【题型】填空题　【知识点】解析几何　【难度】medium
如图，在等边三角形 $ABC$ 中，$AB=2$，点 $N$ 为 $AC$ 的中点，点 $M$ 是边 $CB$ (包括端点)上的一个动点，则 $\overrightarrow{AM} \cdot \overrightarrow{NM}$ \\
的最大值为\underline{\quad\quad\quad\quad}． \\

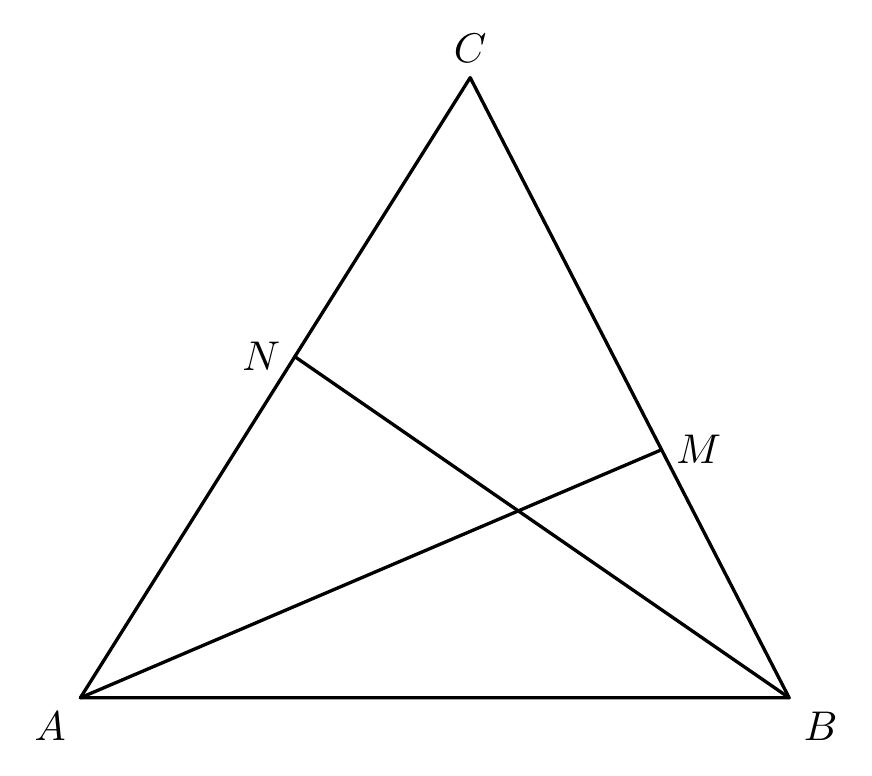
【解答】
【答案】 3 \\
\\
【解析】【分析】 \\
本题主要考查数量积的坐标运算，建立平面直角坐标系，数形结合即可解题． \\
\\
【解答】 \\
解：如图所示，以 $AB$ 的中点为原点 $O$，$AB$ 边所在的直线为 $x$ 轴， \\
$AB$ 边的垂直平分线为 $y$ 轴，建立平面直角坐标系， \\

则 $A(-1,0)$，$B(1,0)$，$C(0,\sqrt{3})$，$AC$ 中点 $N(-\dfrac{1}{2}, \dfrac{\sqrt{3}}{2})$． \\
设 $M(x,y)$，则 $\overrightarrow{AM} = (x+1, y)$，$\overrightarrow{NM} = (x+\dfrac{1}{2}, y-\dfrac{\sqrt{3}}{2})$， \\
$\therefore \overrightarrow{AM} \cdot \overrightarrow{NM} = (x+1)(x+\dfrac{1}{2}) + y(y-\dfrac{\sqrt{3}}{2})$． \\
$\because B(1,0)$，$C(0,\sqrt{3})$，$\therefore$ 直线 $BC: x + \dfrac{\sqrt{3}}{3}y - 1 = 0$． \\
又 $M(x,y)$ 在直线 $BC$ 上，$\therefore x = 1 - \dfrac{\sqrt{3}}{3}y$， \\
$\therefore \overrightarrow{AM} \cdot \overrightarrow{NM} = (2-\dfrac{\sqrt{3}}{3}y)(\dfrac{3}{2}-\dfrac{\sqrt{3}}{3}y) + y^2 - \dfrac{\sqrt{3}}{2}y$ \\
$= \dfrac{1}{3}(4y^2 - 5\sqrt{3}y) + 3$， \\
$\because 0 \le y \le \sqrt{3}$．

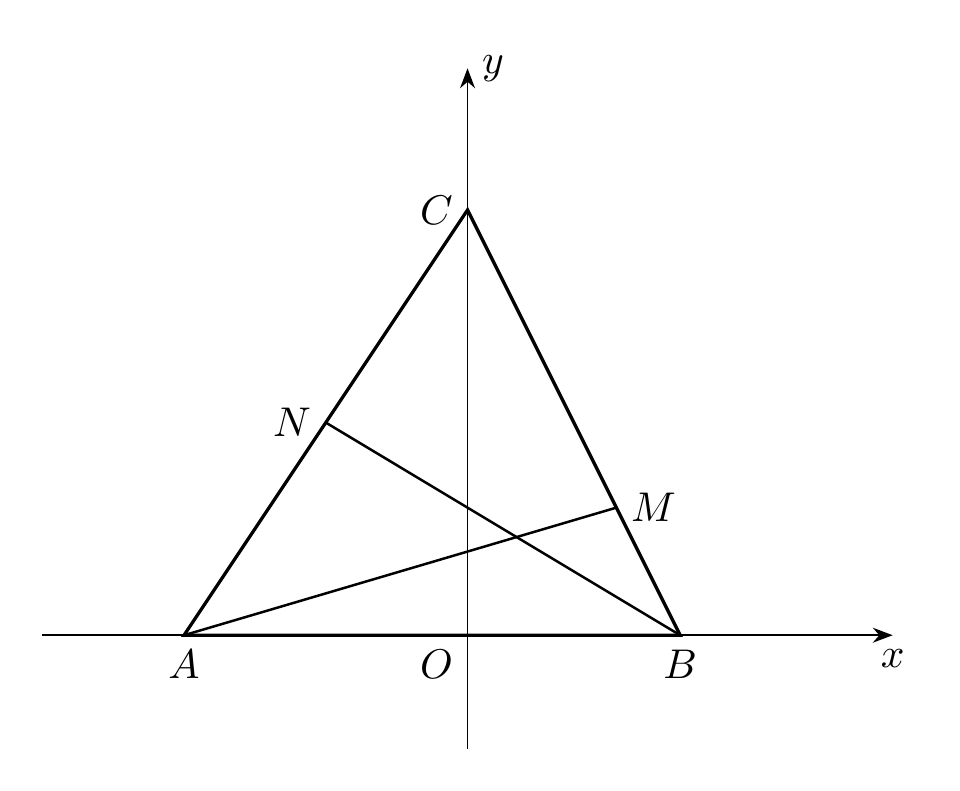